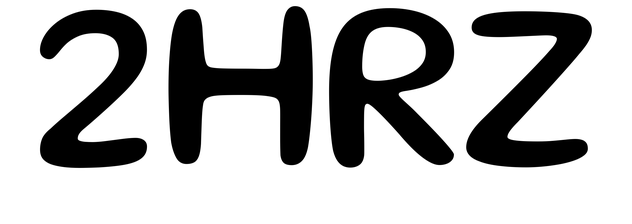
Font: Gluten_Regular